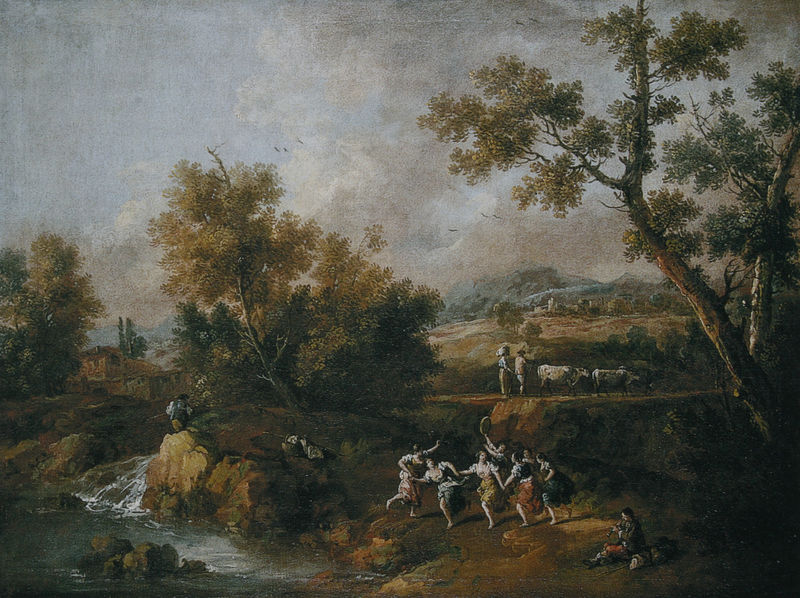
Titel: Arkadische Landschaft mit Reigen
Künstler: Giuseppe Zais
Standort: Mainz
Institution: Landesmuseum
Schlagwörter: baum, berg, blau, blätter, dunkel, felsen, gemälde, himmel, kampf, laub, mann, schatten, wasser, weiß, wolken, bäume, fluss, frauen, grün, landschaft, menschen, mädchen, ocker, sand, see, sitzen, ufer, äste, braun, frankreich, frau, grau, hell, hintergrund, kleider, licht, männer, straße, szene, gebäude, gras, haus, hund, rot, tier, tiere, weg, wiese, wolke, fest, leute, rock, tanz, feier, barock, halten, kleidung, mensch, stein, steine, bild, hände, instrument, öl, ast, bach, erde, horizont, häuser, hügel, kühe, natur, stamm, vieh, vögel, weide, gewässer, hütte, land, kind, blatt, musik, musiker, tanzen, tänzerinnen, renaissance, wald, wasserfall, kinder, bewölkt, hellblau, küste, welle, wellen, italien, spieler, berge, fels, hang, kette, dorf, lila, violett, herde, kuh, rind, alm, idylle, picknick, rast, strom, brandung, querformat, stämme, spielen, ölfarbe, ölfarben, freude, bauer, bad, barfuss, paradies, ruine, rinder, schaf, ideal, idyll, flusslandschaft, gefälle, reihe, mythologie, trommel, rom, flöte, tanzende, musen, nymphen, siedlung, poussin, watteau, velazquez, arkadien, eichen, reigen, schafe, hirte, hirten, schäfer, tänzer, flötenspieler, ritual, angler, gleithang, angeln, bauwerk, tamburin, flussufer, quelle, prallhang, ideallandschaft, ausgelassen, fete, galant, hirt, viehherde, schäferszene, fete galant, küstew, wassrfall, arkardien, halbgötter, rinder kühe, musikder, fllöte